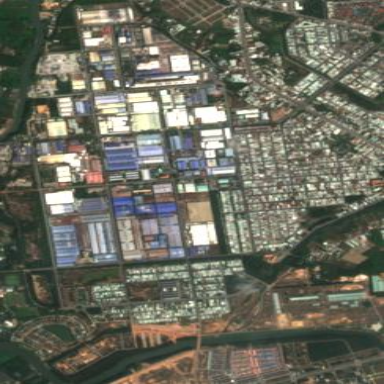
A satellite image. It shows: Industrial area.